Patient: sex M, age 47
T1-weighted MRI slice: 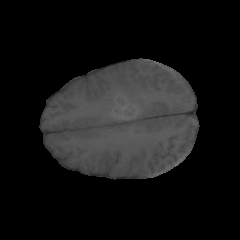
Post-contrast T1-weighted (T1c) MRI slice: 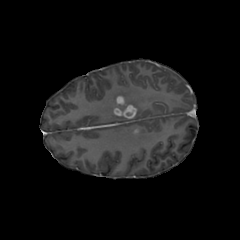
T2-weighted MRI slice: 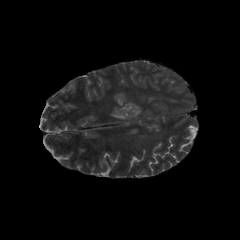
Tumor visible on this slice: yes
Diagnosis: Glioblastoma, IDH-wildtype
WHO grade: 4